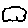
Label: cloud